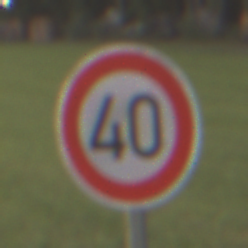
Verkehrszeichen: Geschwindigkeit40
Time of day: SunriseSunset
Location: Outdoor (Nature)
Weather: Clear
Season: NotSpecified
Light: Natural